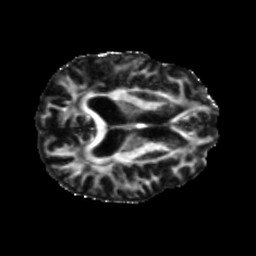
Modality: FA
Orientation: axial
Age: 64
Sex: male
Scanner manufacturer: siemens
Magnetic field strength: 3 T
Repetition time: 5.25 s
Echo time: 0.08 s